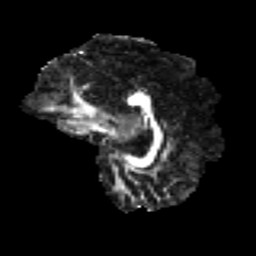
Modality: FA
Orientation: sagittal
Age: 24
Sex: female
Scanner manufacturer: ge
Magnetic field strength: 3 T
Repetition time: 7.8 s
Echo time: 0.0606 s